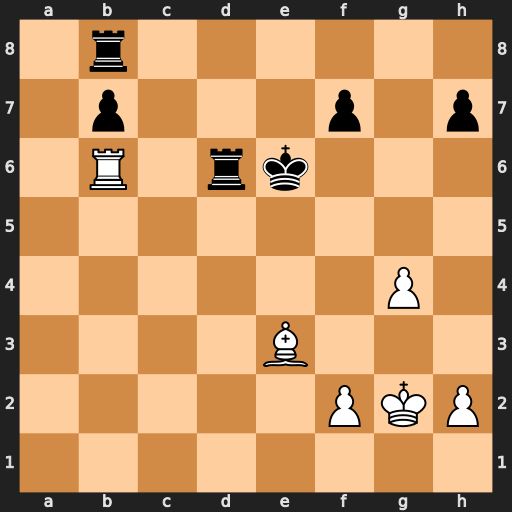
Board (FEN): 1r6/1p3p1p/1R1rk3/8/6P1/4B3/5PKP/8
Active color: w
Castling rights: -
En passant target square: -
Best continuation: Rxd6+ Kxd6 Bf4+ Kd5 Bxb8